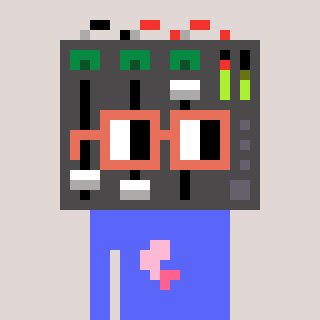
a pixel art character with square orange glasses, a mixer-shaped head and a purple-colored body on a warm background